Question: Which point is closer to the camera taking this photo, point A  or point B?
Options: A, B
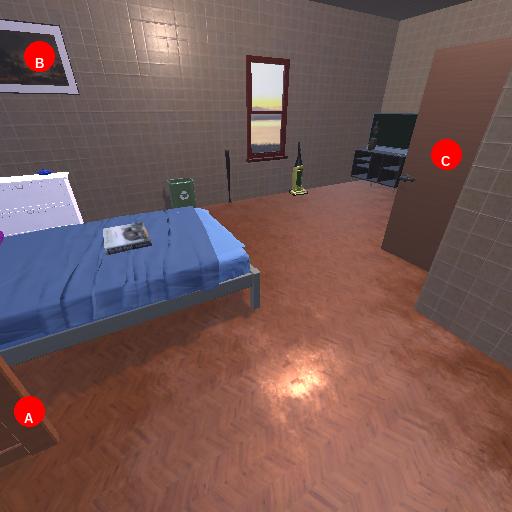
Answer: A